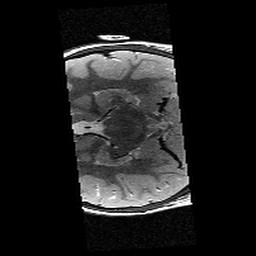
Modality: T2w
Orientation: axial
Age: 9
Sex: female
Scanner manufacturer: siemens
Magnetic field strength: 3 T
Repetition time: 9.23 s
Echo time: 0.067 s